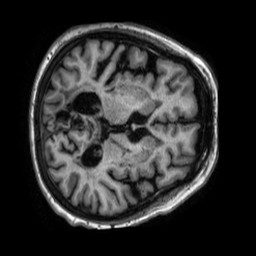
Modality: T1w
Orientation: axial
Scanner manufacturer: philips
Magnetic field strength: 1.5 T
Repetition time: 0.007244 s
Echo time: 0.003318 s